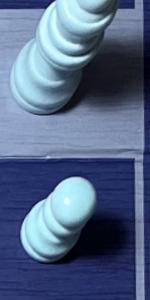
Label: Pawn_White